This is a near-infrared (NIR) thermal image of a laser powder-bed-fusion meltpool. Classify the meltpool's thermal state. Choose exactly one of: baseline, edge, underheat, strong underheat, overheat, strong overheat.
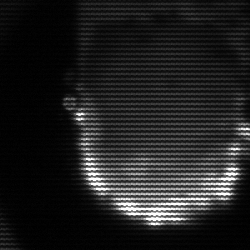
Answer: baseline